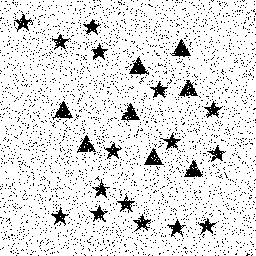
Squares: 0
Triangles: 8
Stars: 16
Total shapes: 24